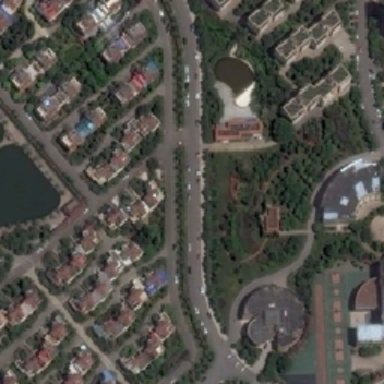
The house is neatly organized in the resort along the winding road .